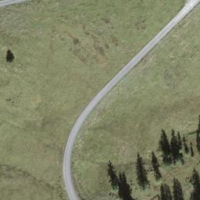
EUNIS habitat code: 25
Species observed at this site:
Macrothylacia rubi